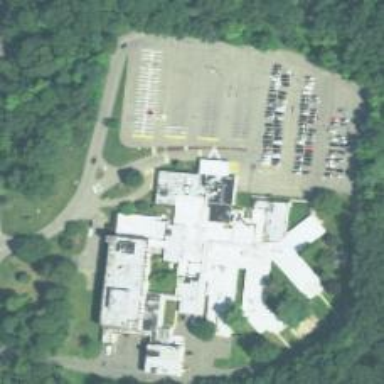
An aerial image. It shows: Hospital providing healthcare services.